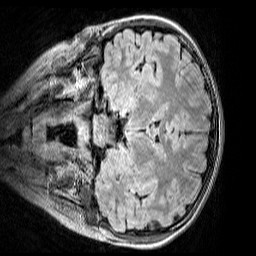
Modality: FLAIR
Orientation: coronal
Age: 10
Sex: female
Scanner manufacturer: siemens
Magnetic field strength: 3 T
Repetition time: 5 s
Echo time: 0.388 s